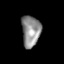
Tissue: lung
Cell type: Epithelial cells
Senescence score: 0.2125
Nuclear area (px): 574
Mean DAPI intensity: 142.277